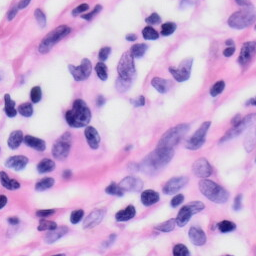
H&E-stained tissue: Skin